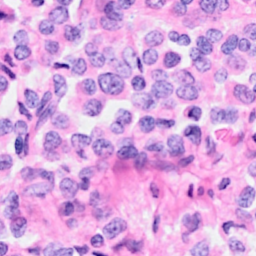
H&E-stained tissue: Breast